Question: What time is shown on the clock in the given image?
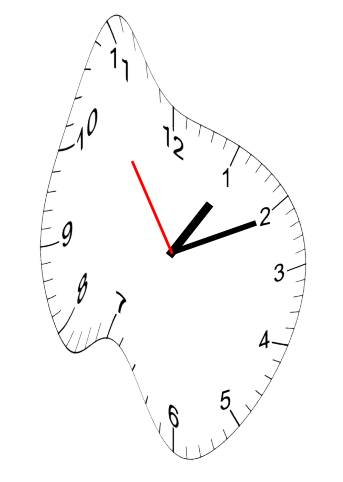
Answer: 01:10:54